Question: when I'm going to do some checks e.g. to equal expected value 17.41 and calculated value (triangle area via 3 sides), calculated value shows the same numbers but with comma "," that why test failed.

org.opentest4j.AssertionFailedError:
Expected :17.41
Actual :17,41
What should I do? Sorry, these are my first steps in QA, seems that I don'y know some easy things))
'''
public class TriangleSquareCalculator {
public TriangleSquareCalculator() {}
public double getTriangleSquare(int a, int b, int c) throws Exception {
if ((a | b | c) <= 0) throw new Exception("Storona treugol'nika ne mozhet byt' men'she, libo ravno 0");
else {
double s = ((a + b + c) / 2.0) * ((a + b + c) / 2.0 - a) * ((a + b + c) / 2.0 - b) * ((a + b + c) / 2.0 - c);
return Math.sqrt(s);
}
}
}
@Test
@DisplayName("Proverka vybrosa iskliucheniia pri dline storony treugol'nika <=0")
void exeptionIsTriangleSidePositive () throws Exception {
TriangleSquareCalculator result = new TriangleSquareCalculator();
Assertions.assertThrows(Exception.class, ()-> result.getTriangleSquare(-3,7,8));
}
@Test
@DisplayName("Proverka proverka pravil'nosti rasscheta")
void calculationCheck () throws Exception {
TriangleSquareCalculator result2 = new TriangleSquareCalculator();
Assertions.assertEquals(17.41,String.format("%.2f", (result2.getTriangleSquare(7,5,9))));
}
}
'''
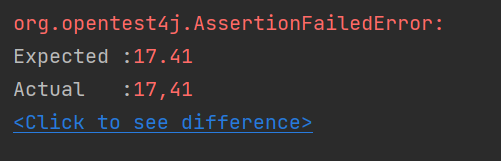
Answer: More likely 17.41 (the double) is not considered equal to "17.41" the string.
JUnit ships with a method specifically for comparing doubles:
'''
assertEquals(17.41, result2.getTriangleSquare(7, 5, 9), .01);
'''
(or perhaps .01 is a bit too lenient a delta, but you get the idea).
EDIT: Somehow I was that 'Assertions' wasn't JUnit's class, but it is; text edited to be specific to junit.